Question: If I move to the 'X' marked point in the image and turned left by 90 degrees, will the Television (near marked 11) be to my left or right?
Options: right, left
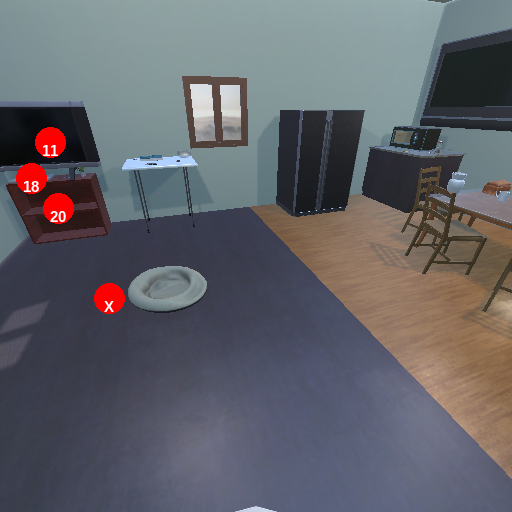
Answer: right